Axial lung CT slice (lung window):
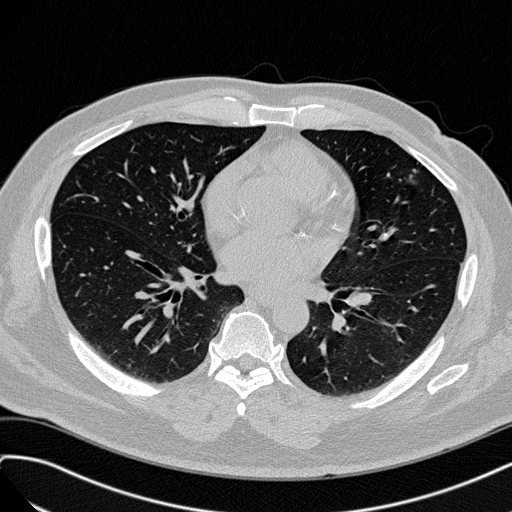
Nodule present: yes
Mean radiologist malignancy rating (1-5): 3.75